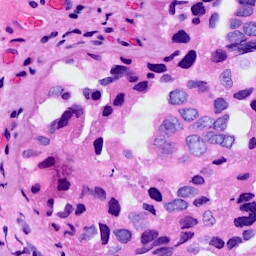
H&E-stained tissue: Breast